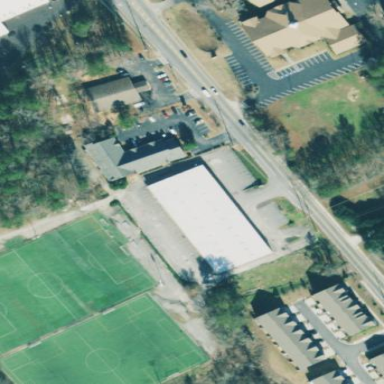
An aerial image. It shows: Pavilion near soccer field.